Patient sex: M
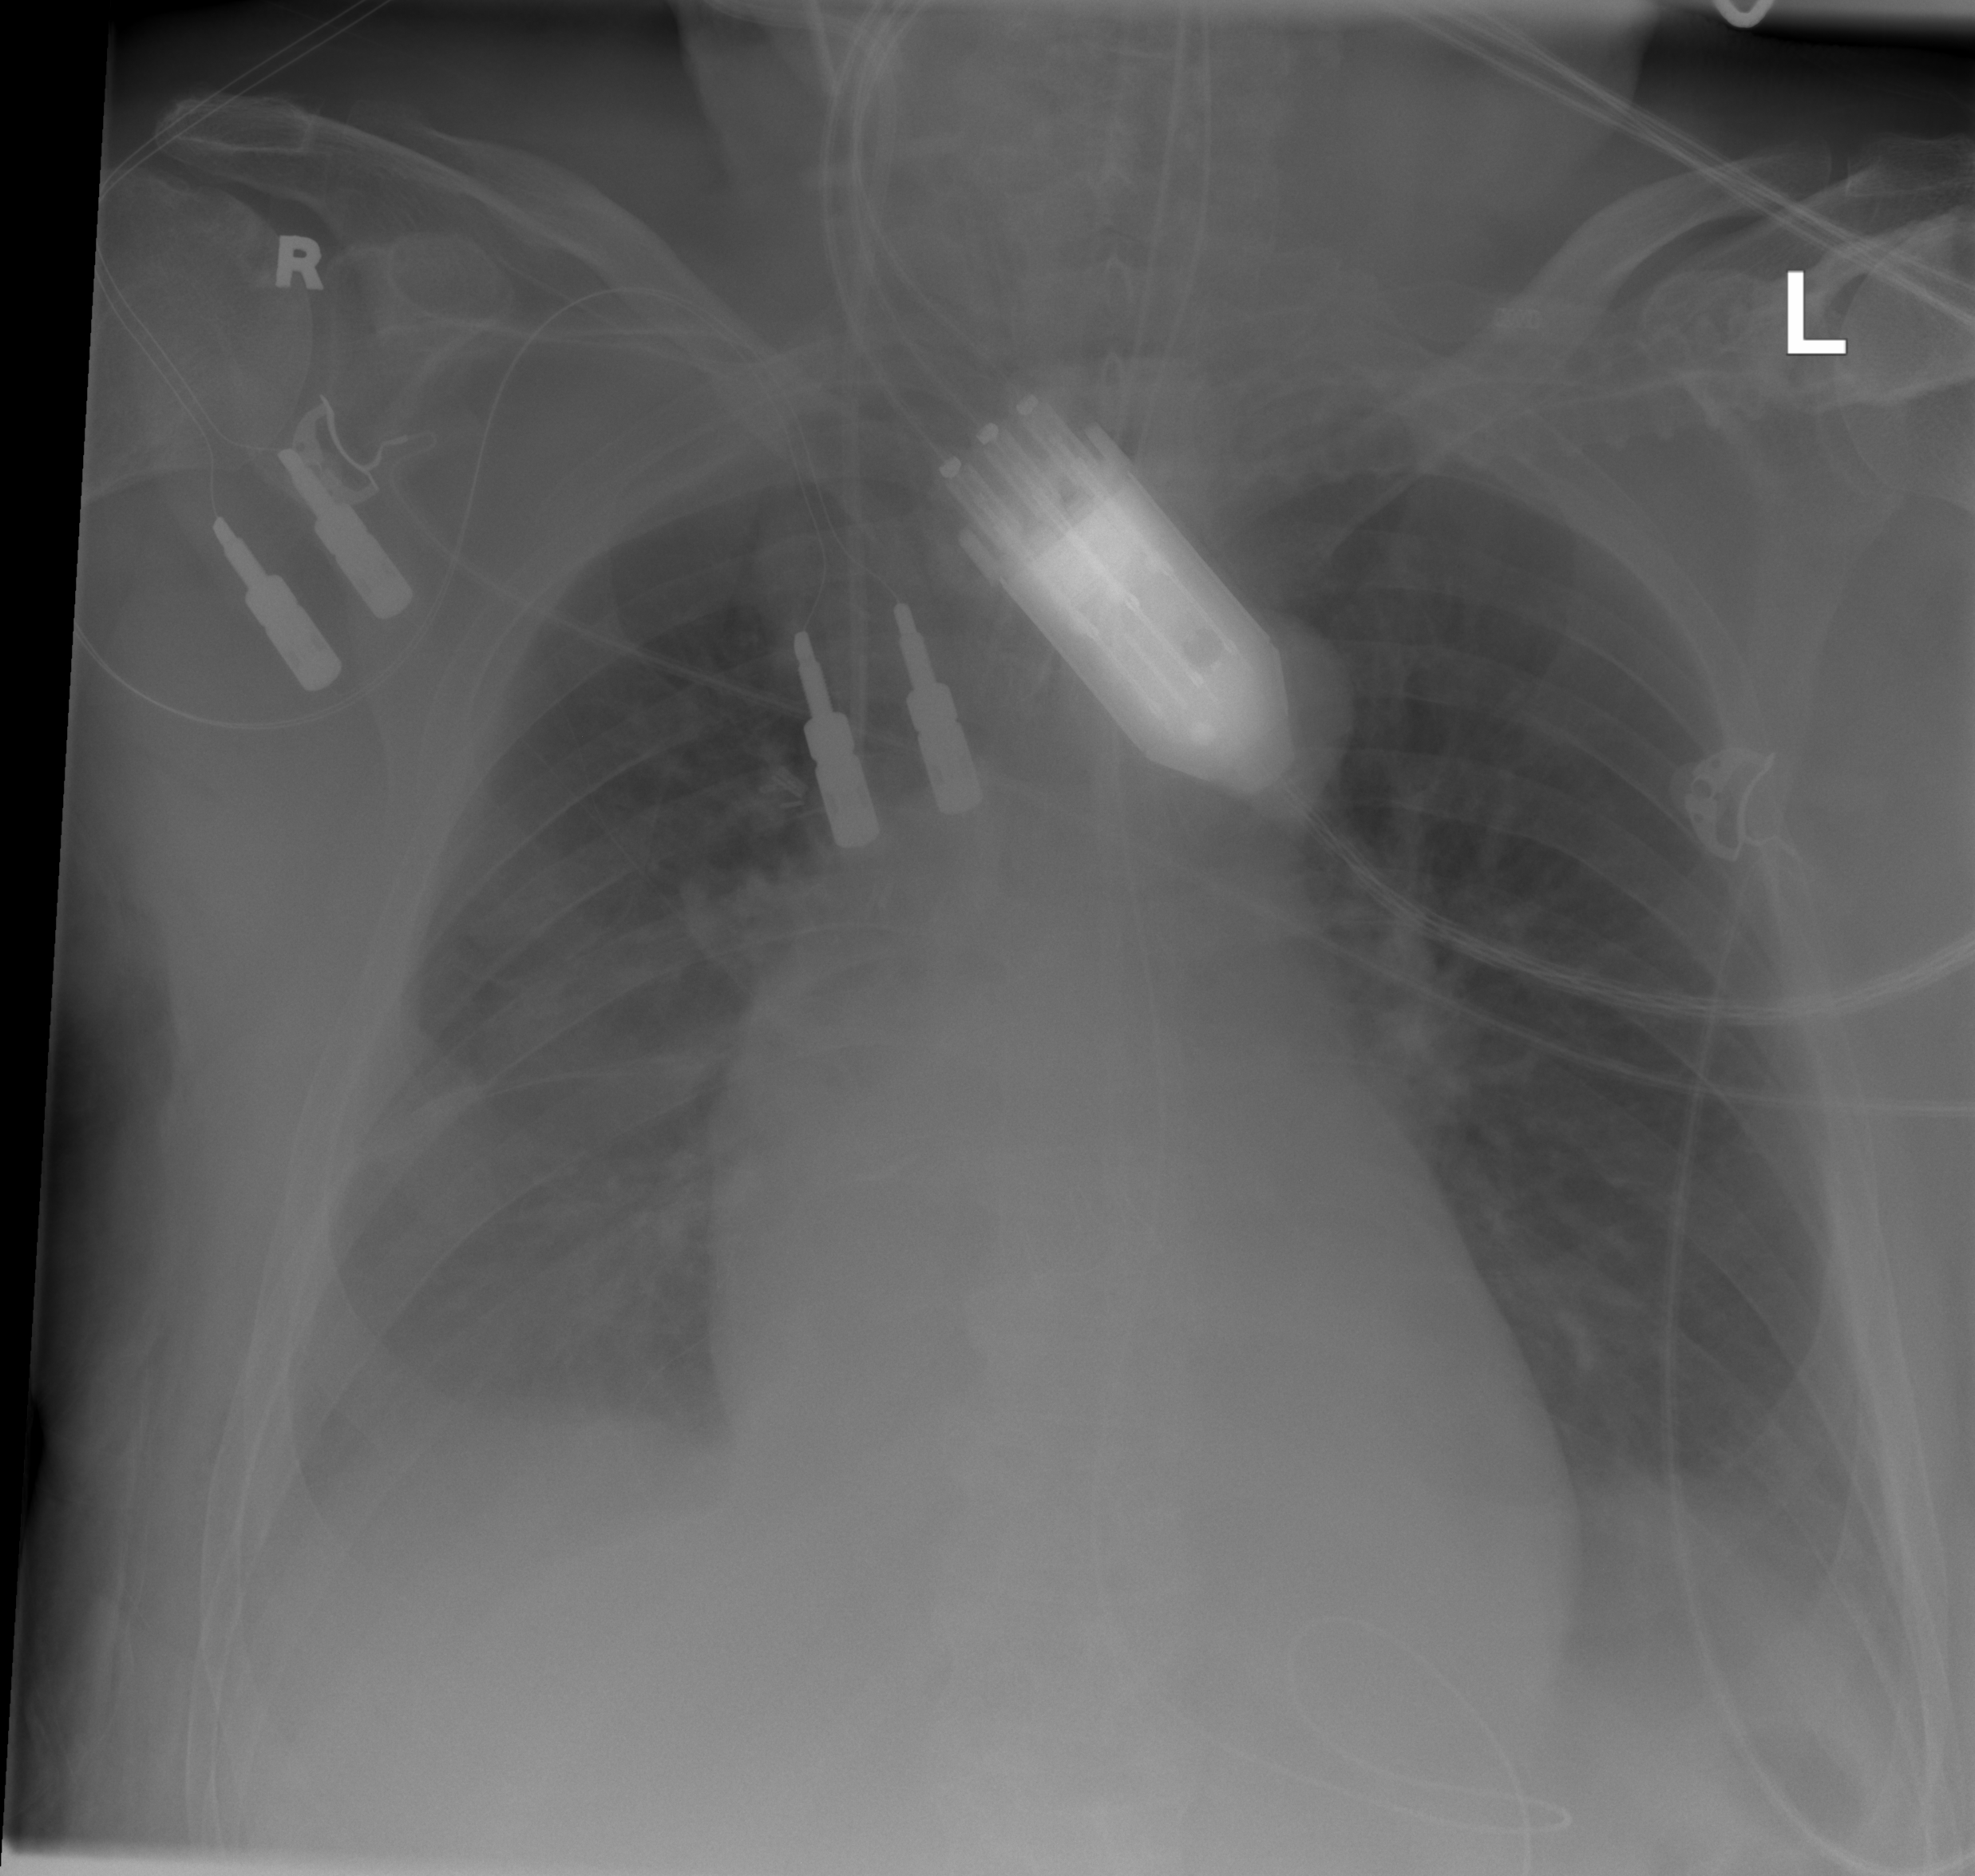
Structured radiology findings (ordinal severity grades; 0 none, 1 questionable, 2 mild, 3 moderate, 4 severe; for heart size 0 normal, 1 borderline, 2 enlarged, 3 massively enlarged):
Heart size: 1
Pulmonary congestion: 1
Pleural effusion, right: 2
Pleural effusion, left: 2
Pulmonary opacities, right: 0
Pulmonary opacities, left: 0
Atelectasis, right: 2
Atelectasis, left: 2